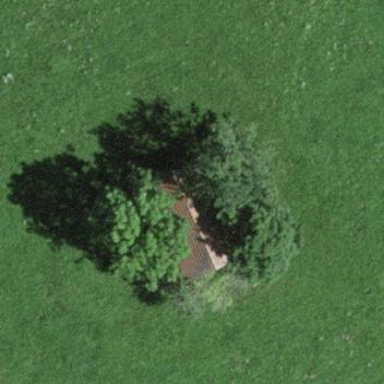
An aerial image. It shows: Barn.